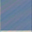
Piece: xx